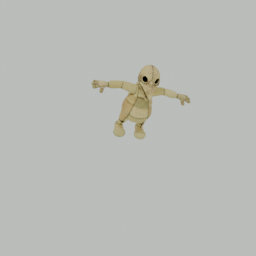
Label: animals